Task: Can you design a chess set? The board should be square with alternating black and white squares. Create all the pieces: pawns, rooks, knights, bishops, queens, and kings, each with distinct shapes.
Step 2482:
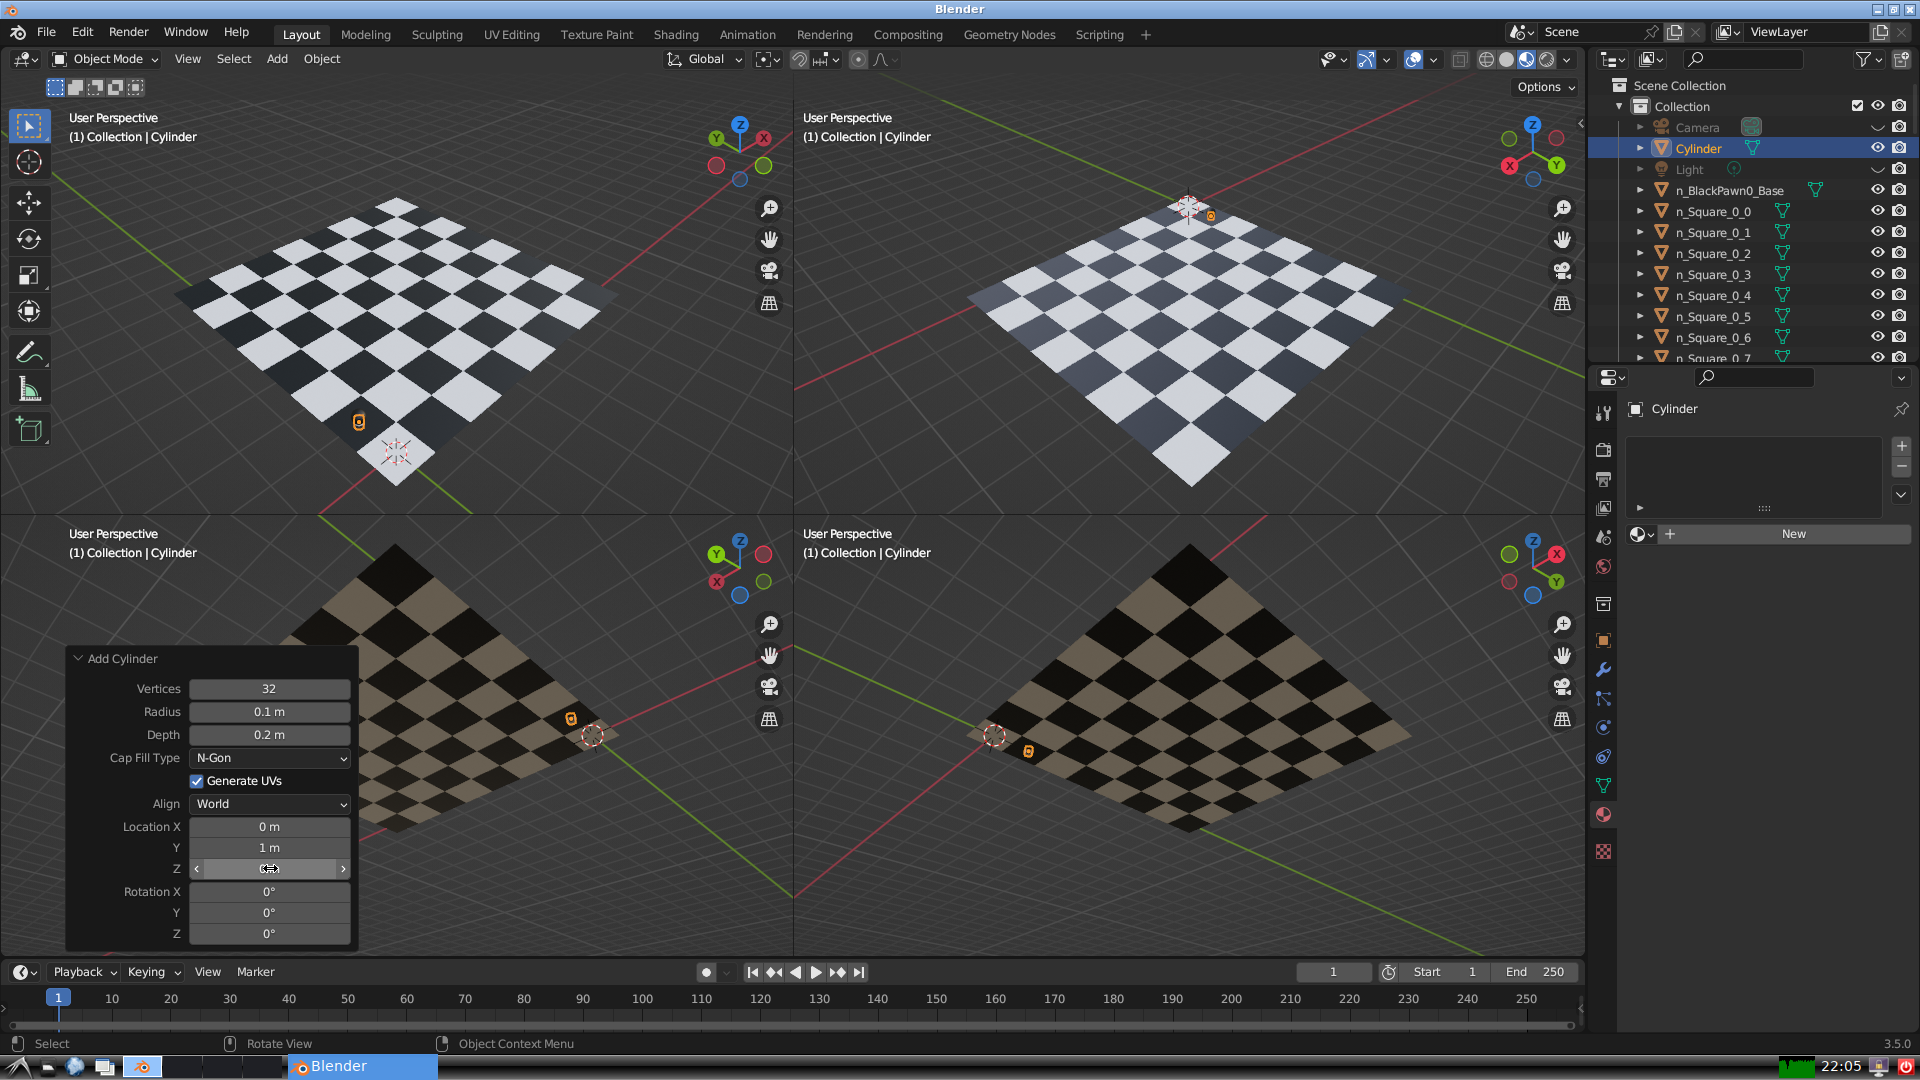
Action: click: no